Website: home-depot
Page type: cross-sells
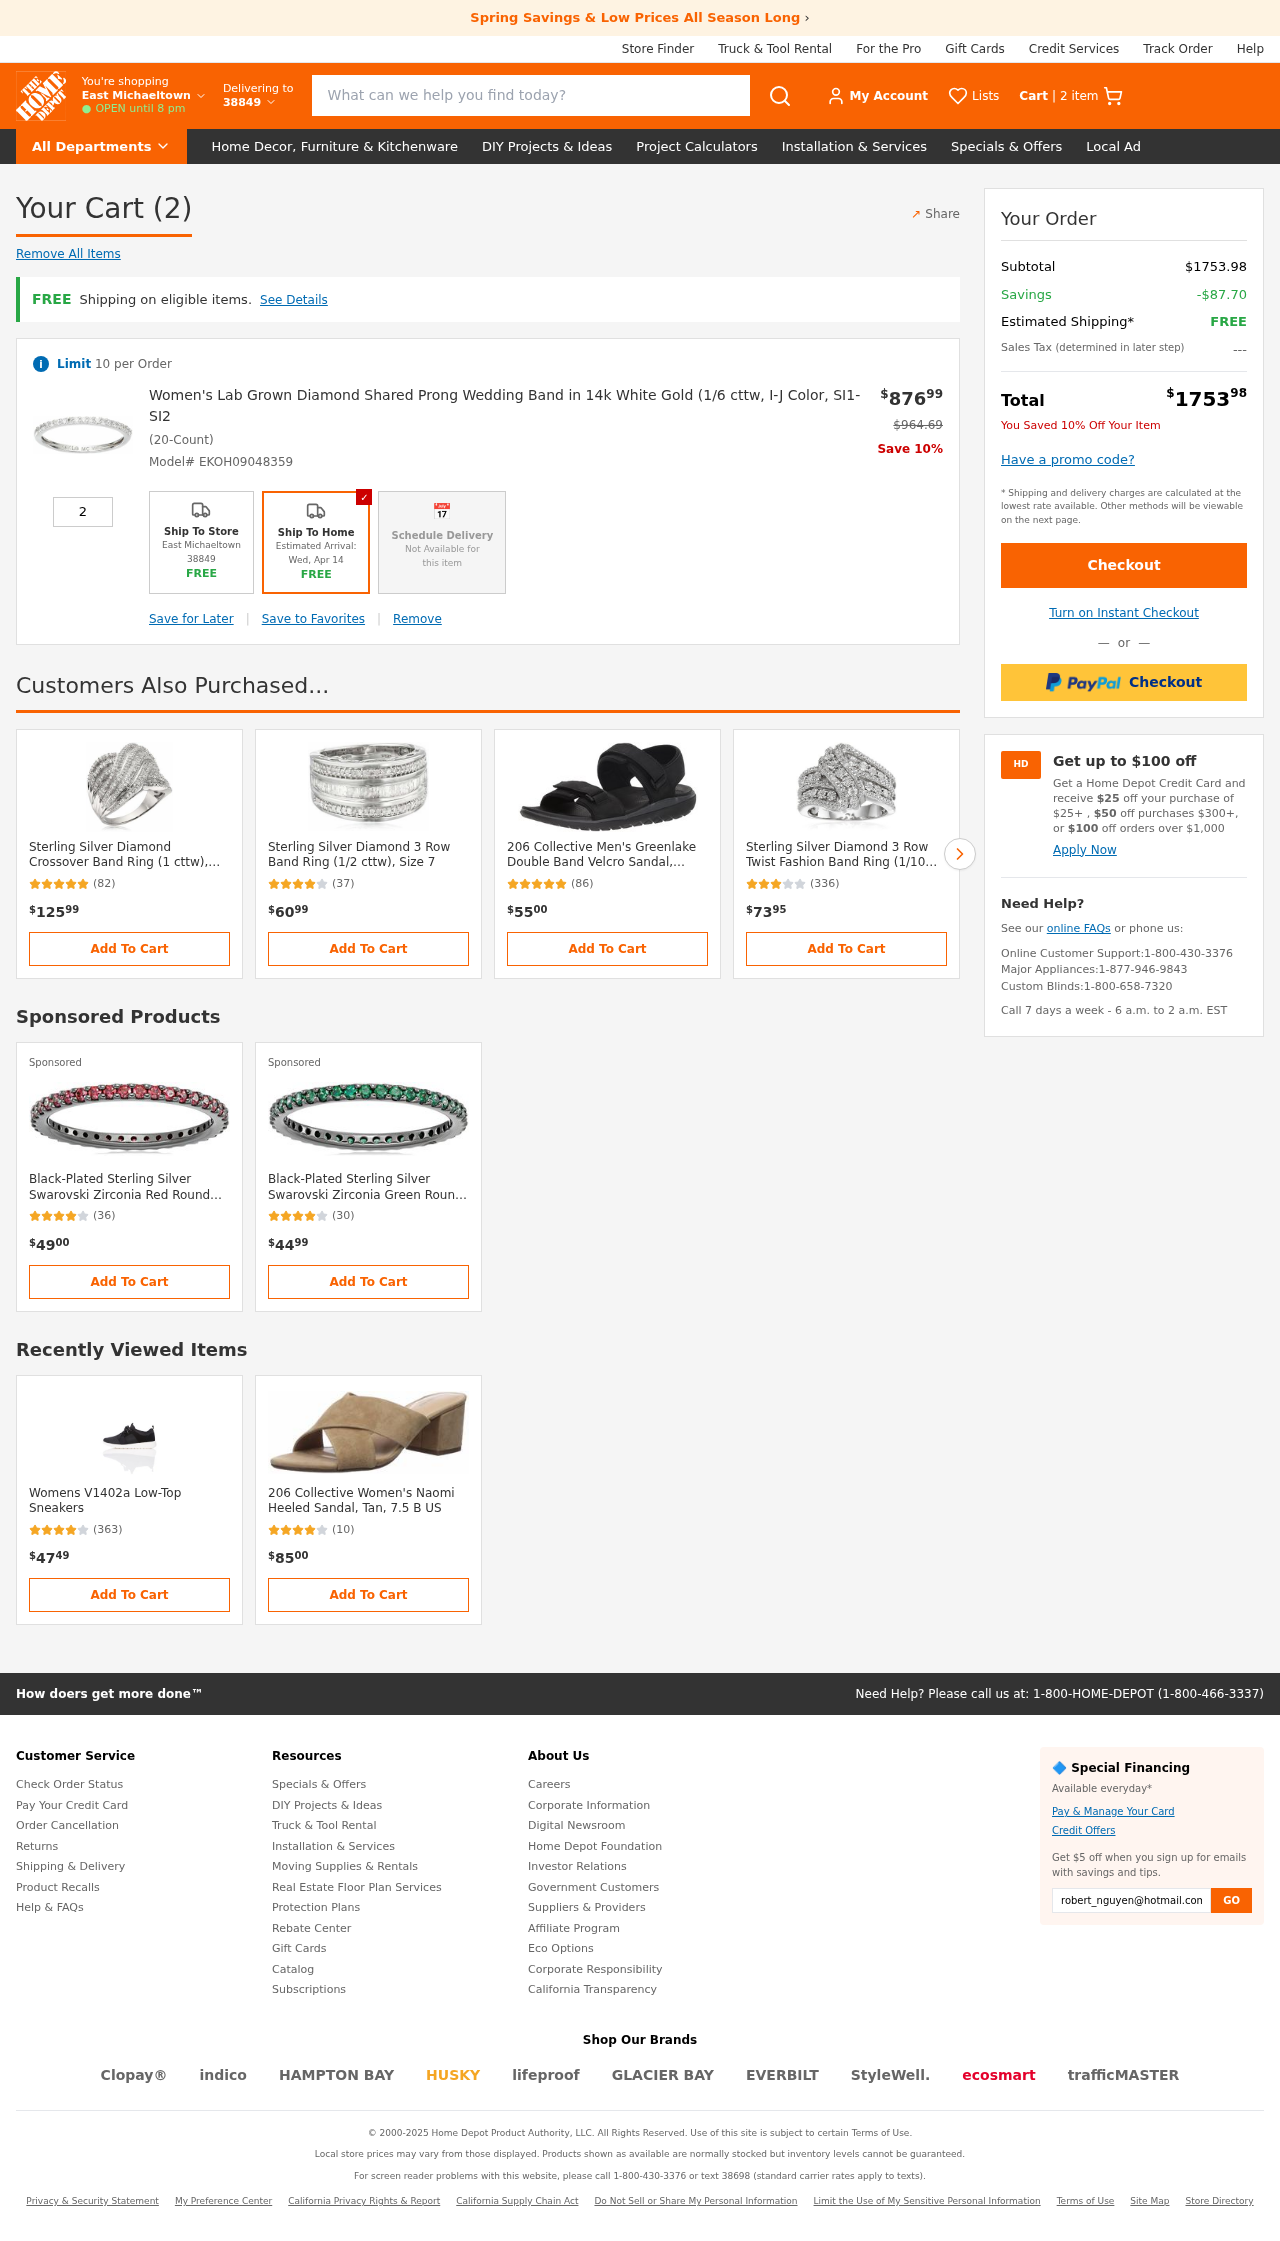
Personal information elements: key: PII_LOCATION1_CITY
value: East Michaeltown
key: PII_POSTCODE
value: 38849
Product elements: key: PRODUCT1_NAME
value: Women's Lab Grown Diamond Shared Prong Wedding Band in 14k White Gold (1/6 cttw, I-J Color, SI1-SI2
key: PRODUCT1_PRICE
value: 876.99
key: PRODUCT1_QUANTITY
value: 2
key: PRODUCT1_ORIGINAL_PRICE
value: $964.69
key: PRODUCT2_NAME
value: Sterling Silver Diamond Crossover Band Ring (1 cttw), Size 6
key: PRODUCT2_NUM_RATINGS
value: (82)
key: PRODUCT2_PRICE
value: $12599
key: PRODUCT3_NAME
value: Sterling Silver Diamond 3 Row Band Ring (1/2 cttw), Size 7
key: PRODUCT3_NUM_RATINGS
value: (37)
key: PRODUCT3_PRICE
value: $6099
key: PRODUCT4_NAME
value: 206 Collective Men's Greenlake Double Band Velcro Sandal, Black Canvas/Nubuck, 8.5 D US
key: PRODUCT4_NUM_RATINGS
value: (86)
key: PRODUCT4_PRICE
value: $5500
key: PRODUCT5_NAME
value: Sterling Silver Diamond 3 Row Twist Fashion Band Ring (1/10 cttw), Size 7
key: PRODUCT5_NUM_RATINGS
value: (336)
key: PRODUCT5_PRICE
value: $7395
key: PRODUCT6_NAME
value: Black-Plated Sterling Silver Swarovski Zirconia Red Round Cut Eternity Band Ring, Size 6
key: PRODUCT6_NUM_RATINGS
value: (36)
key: PRODUCT6_PRICE
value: $4900
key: PRODUCT7_NAME
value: Black-Plated Sterling Silver Swarovski Zirconia Green Round Cut Eternity Band Ring, Size 6
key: PRODUCT7_NUM_RATINGS
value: (30)
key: PRODUCT7_PRICE
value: $4499
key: PRODUCT8_NAME
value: Womens V1402a Low-Top Sneakers
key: PRODUCT8_NUM_RATINGS
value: (363)
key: PRODUCT8_PRICE
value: $4749
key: PRODUCT9_NAME
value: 206 Collective Women's Naomi Heeled Sandal, Tan, 7.5 B US
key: PRODUCT9_NUM_RATINGS
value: (10)
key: PRODUCT9_PRICE
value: $8500
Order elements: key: ORDER_NUM_ITEMS
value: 2 item
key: ORDER_NUM_ITEMS
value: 2
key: ORDER_SKU
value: Model# EKOH09048359
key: ORDER_SUBTOTAL
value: $1753.98
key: ORDER_SAVINGS
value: -$87.70
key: ORDER_TOTAL
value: $175398
Search elements: key: HEADER_SEARCH
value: What can we help you find today?